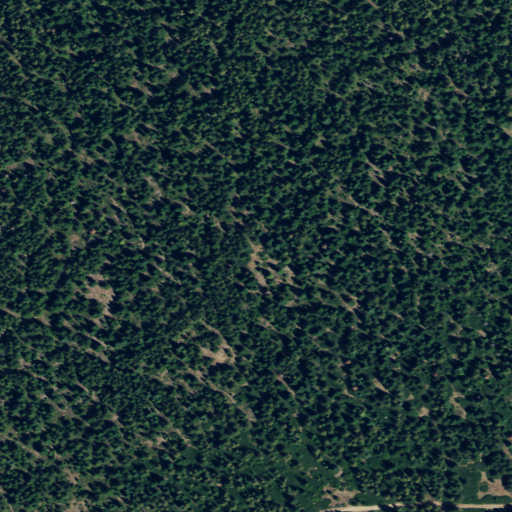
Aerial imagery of mountain in Oregon named Tamarack Mountain containing evergreen forest and herbaceous wetlands